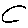
Label: cat